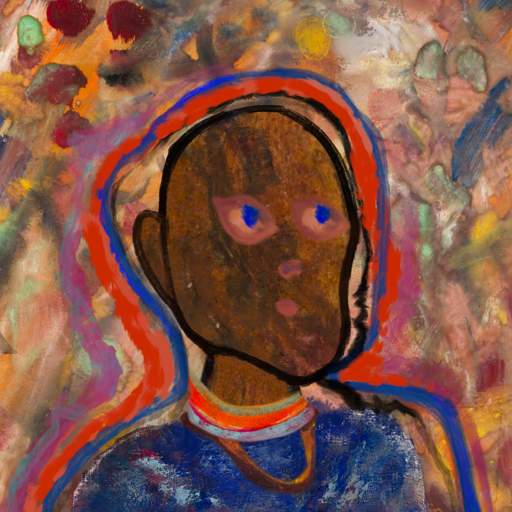
Background: Mother_And_Son_Mother, Head And Neck Side: Mosgoul, Face Side: Mother_And_Son_Mother, Bust: Irani, Hair Side: Experience, Head Accessory: Blank, Second Necklace: Comrade, Necklace: Sisters, Baby: Blank